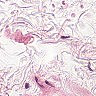
Metastatic tissue present: no